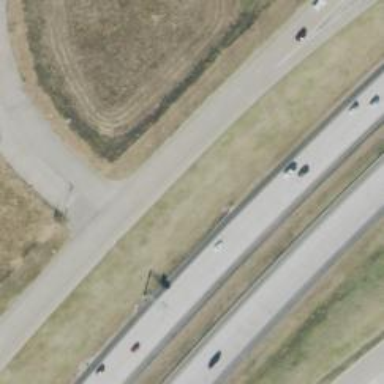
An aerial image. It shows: Secondary road with frontage road alongside.